Question: How can I unwrap word in a row of sliding menu (jfeinstein10) ? When I designed the sliding menu on my tablet, it worked fine. However, the text got wrapped when I opened the program on my phone (Smaller screen size).
>
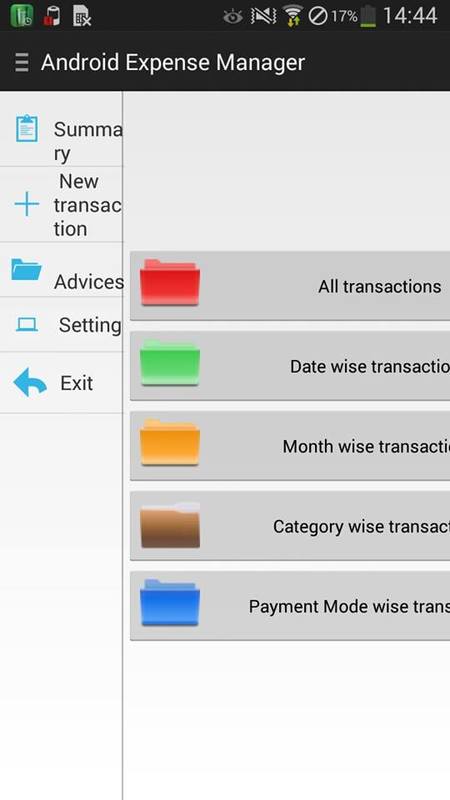
Answer: Either you can make the menu wider so that it fits all the rows in 1 line each using
'setBehindWidth' or 'setBehindOffset'
or you could set the 'singleLine' property on the TextViews in the list
in XML: 'android:singleLine'
in code: 'setSingleLine(true)'